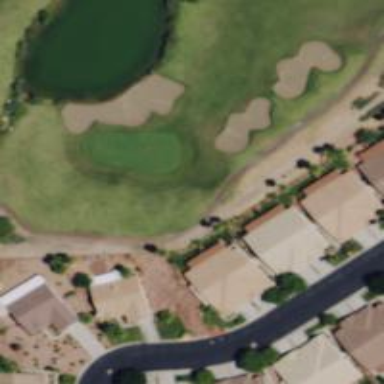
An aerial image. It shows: Golf hole.